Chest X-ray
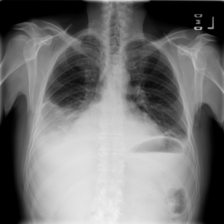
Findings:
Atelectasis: negative
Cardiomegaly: negative
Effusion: positive
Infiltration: negative
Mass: negative
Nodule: negative
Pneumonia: negative
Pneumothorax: negative
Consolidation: negative
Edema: negative
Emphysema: negative
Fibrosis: negative
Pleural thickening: negative
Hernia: negative